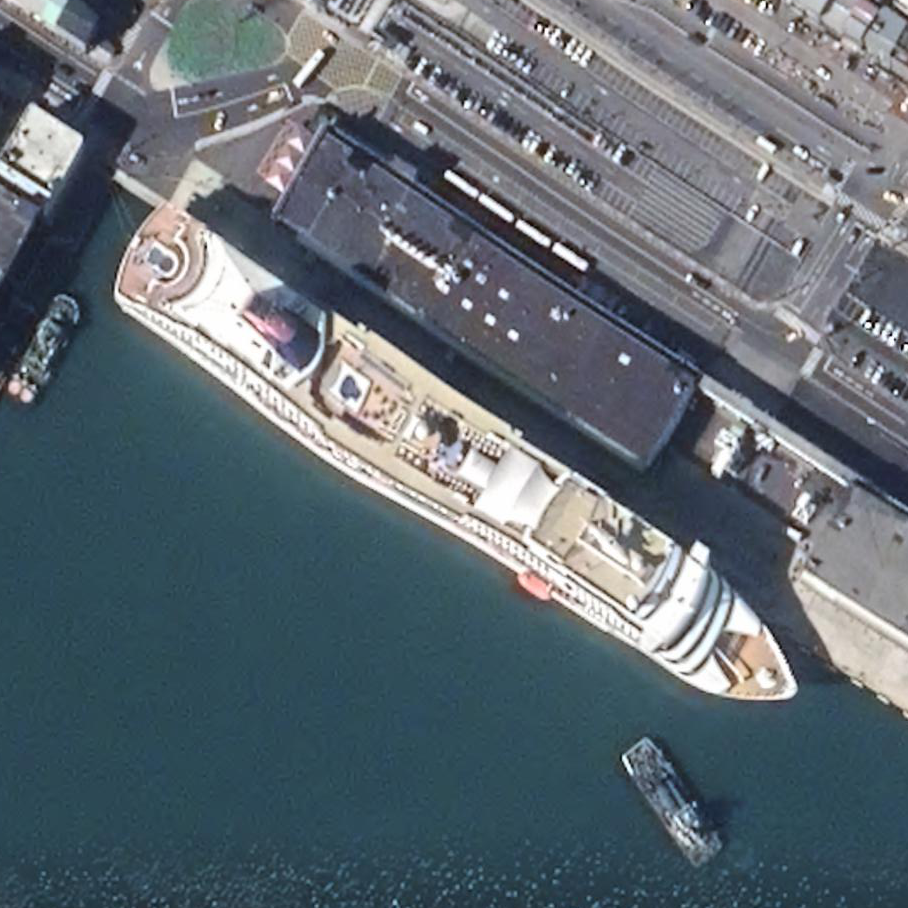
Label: Megayacht